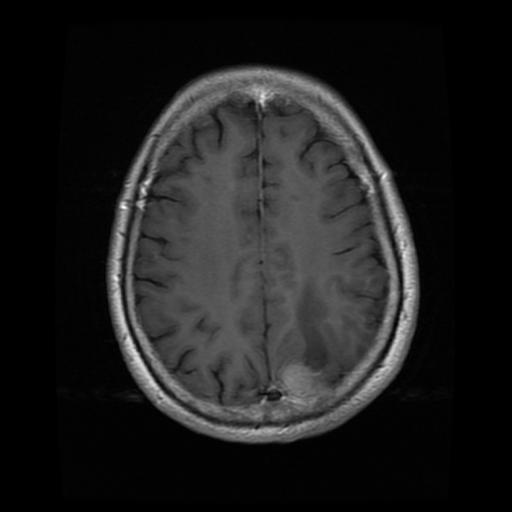
Label: meningioma